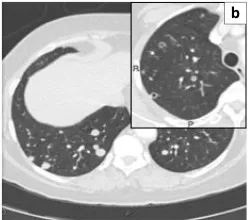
The magnified insert clearly demonstrates the central cavitation (b).
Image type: radiology (ct)